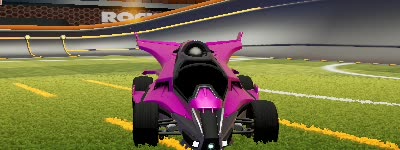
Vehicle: aftershock